Question: I have one question:
-

Here is the code:
'''
<div style="width: 500px; float: left; border-style: solid; padding-left: 10px;">This box occupies 516 pixels on the browser window</div>
<div style="width: 400px; float: left; border-style: solid; padding-left: 10px; margin-left: 50px;">This box occupies 466 pixels of the browser window</div>
<div style="width: 966px; border-style: solid; padding-left: 10px;">This box occupies 982 pixels of the browser window</div>
'''
I am expecting that the third div should appear under the other two floating divs but it looks like it is containing them?
Did I use the float property in a wrong way?
P.S. I am using Mozilla Firefox as a browser.
Thank you
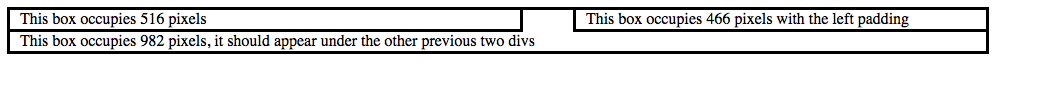
Answer: Block elements are laid out "behind" floated elements, only their inline content floats around the floated elements.
If you want it "under" them, then 'clear' the float.